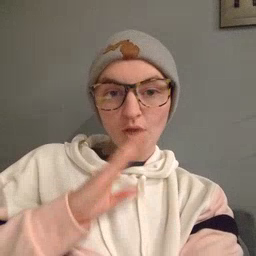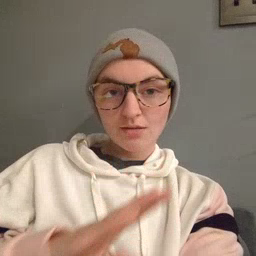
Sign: quiet